Question: Im getting started with Angular.js. I am trying the data binding that angular offers
With this code I expect that whatever I type in the dialogue box is rendered underneath in the browser. WHy isn't that happening here? What am I missing?
'''
<!Doctype html>
<html ng-app>
<head>
<title>Simple App</title>
<script src="//ajax.googleapis.com/ajax/libs/angularjs/1.2.15/angular.min.js"> </script>
</head>
<body>
<input ng-model="name" type="text" placeholder="Your name">
<h1>Hello {{name}}</h1>
</body>
</html>
'''
This is what Im seeing:

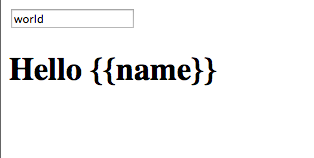
Answer: '''
<script src="//ajax.googleapis.com/ajax/libs/angularjs/1.2.15/angular.min.js"> </script>
'''
should be
'''
<script src="http://ajax.googleapis.com/ajax/libs/angularjs/1.2.15/angular.min.js"> </script>
'''